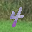
Label: 4